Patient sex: M
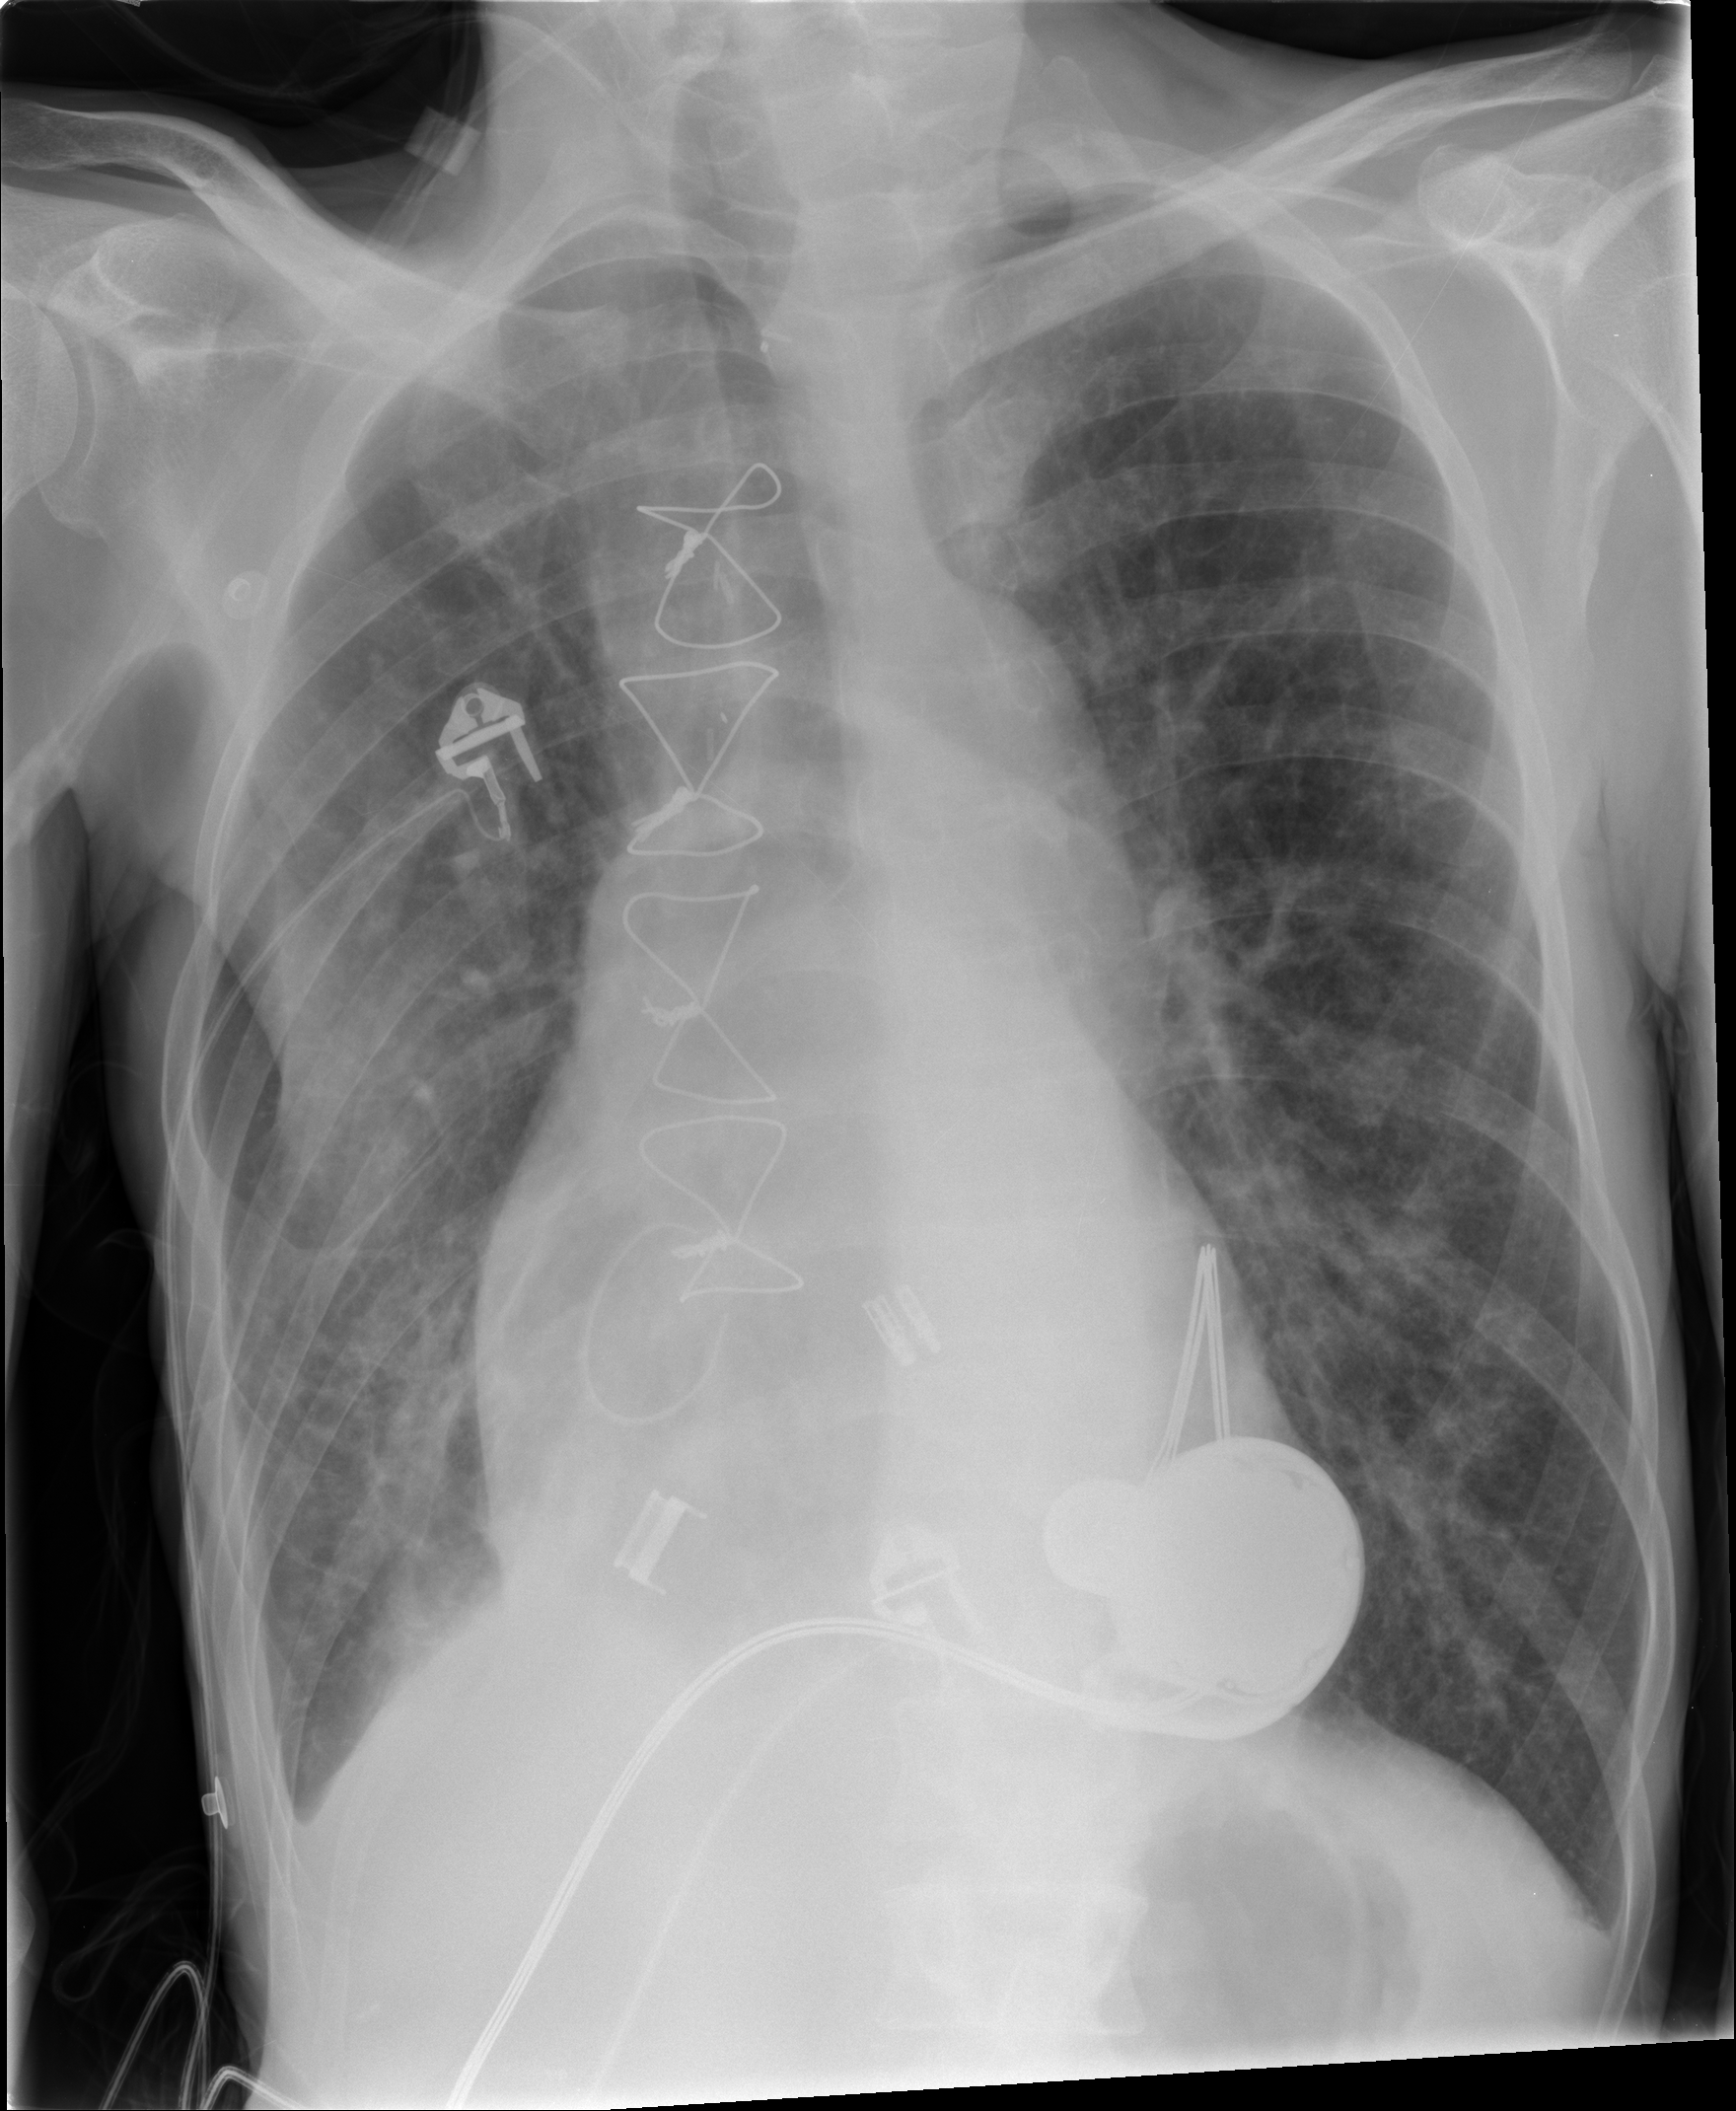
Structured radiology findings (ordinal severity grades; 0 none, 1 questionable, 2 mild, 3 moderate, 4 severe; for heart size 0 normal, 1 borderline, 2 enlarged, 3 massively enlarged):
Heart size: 2
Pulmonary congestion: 0
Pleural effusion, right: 0
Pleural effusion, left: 0
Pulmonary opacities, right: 2
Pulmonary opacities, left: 1
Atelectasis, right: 3
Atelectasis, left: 2